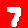
Digit: 7